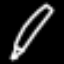
Label: pencil